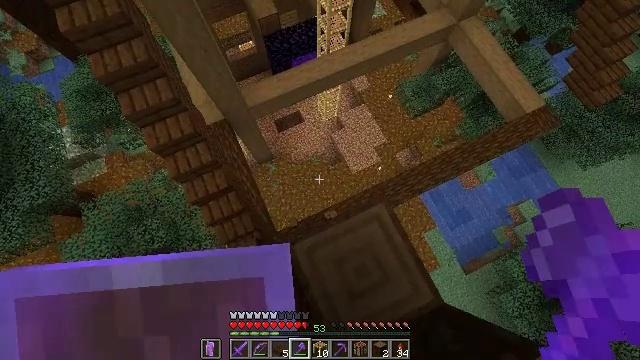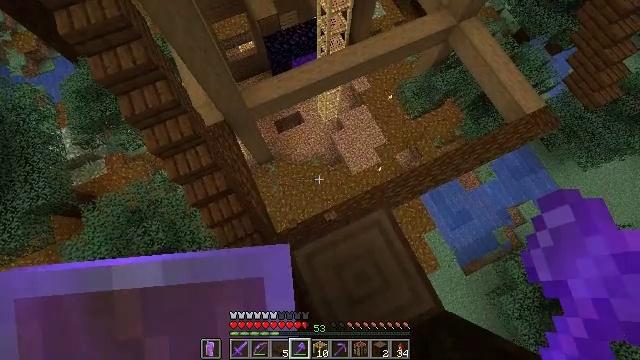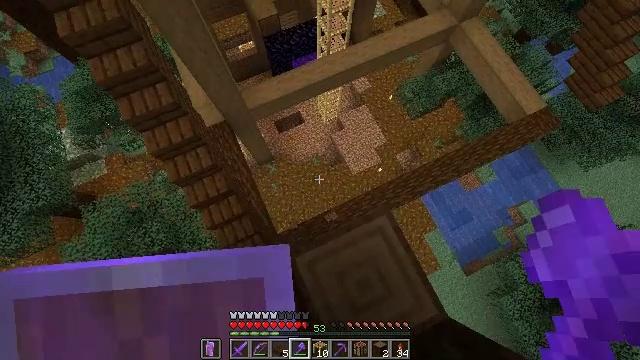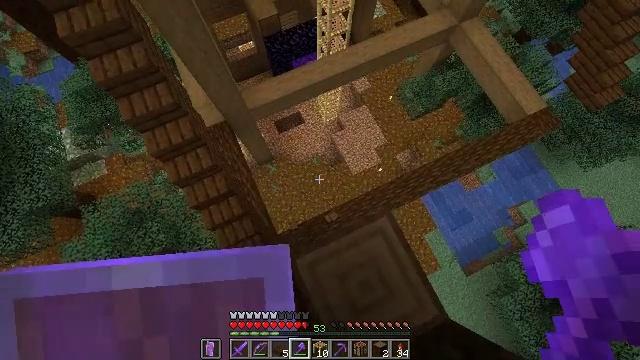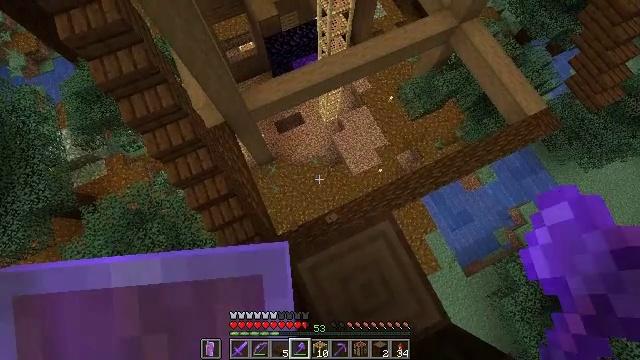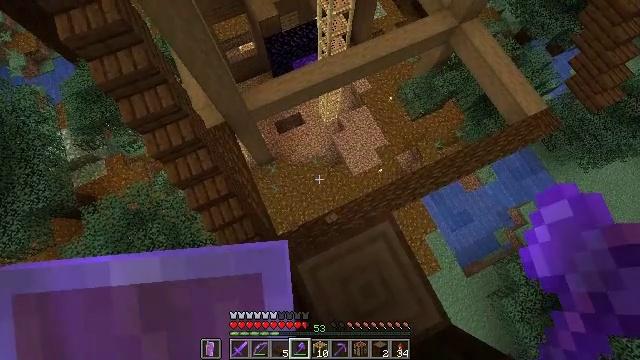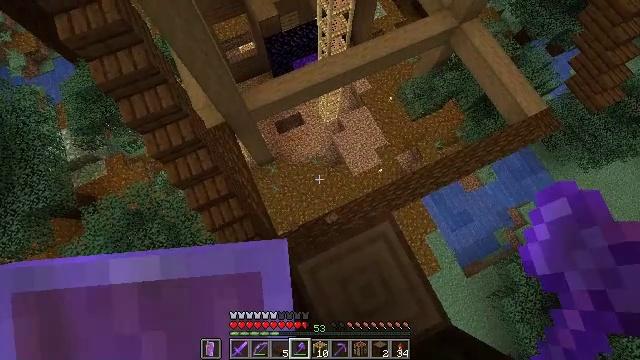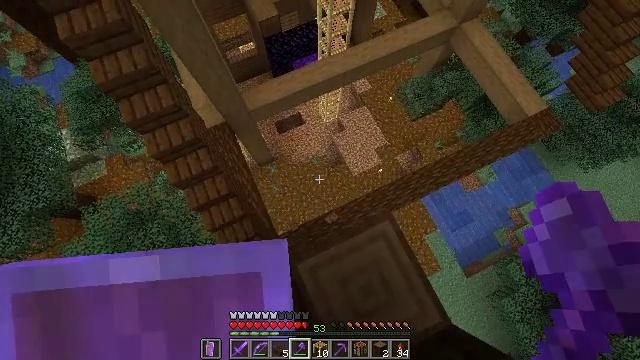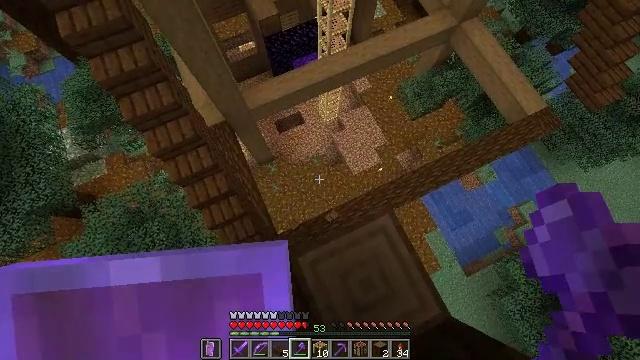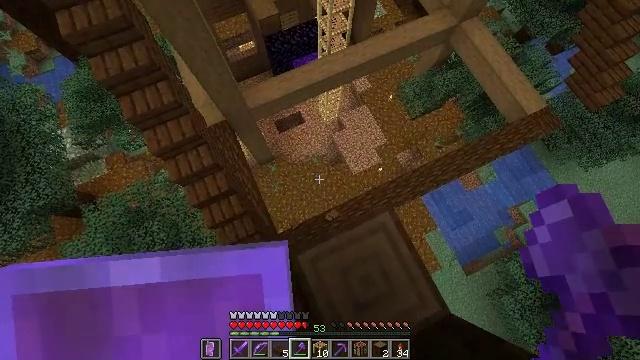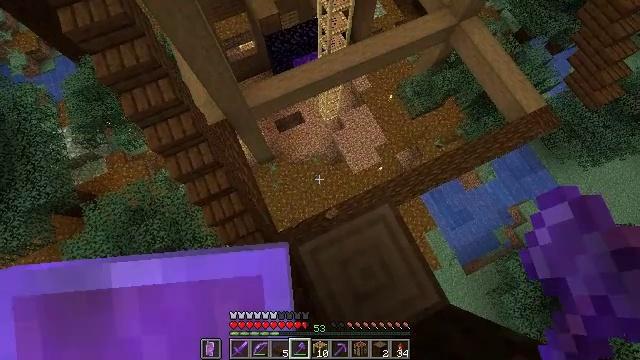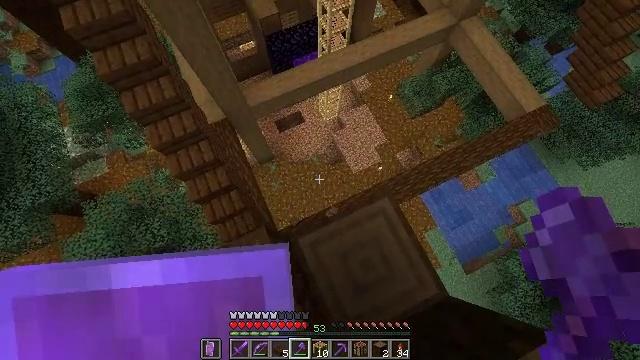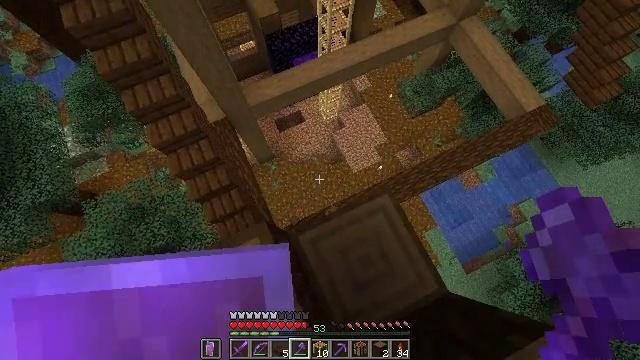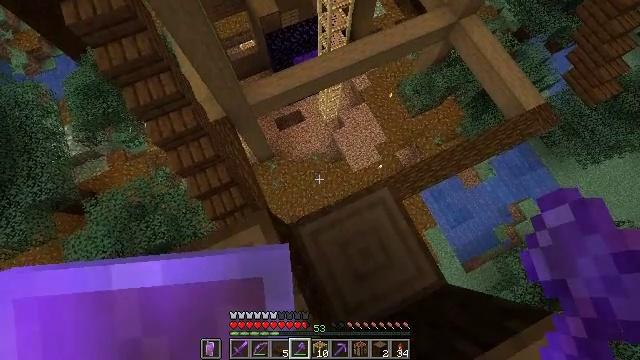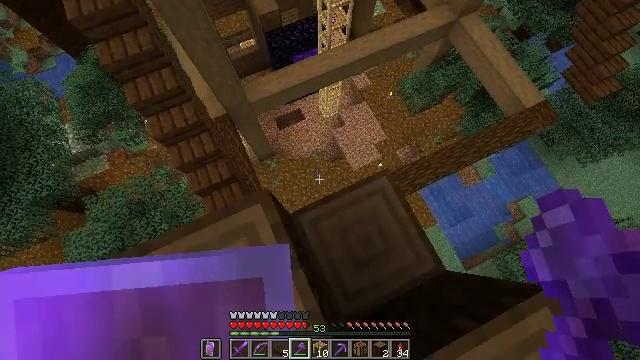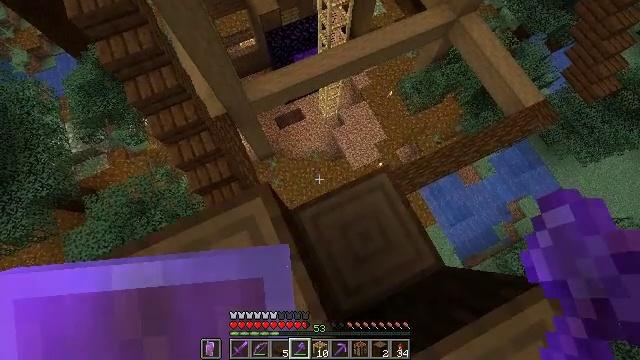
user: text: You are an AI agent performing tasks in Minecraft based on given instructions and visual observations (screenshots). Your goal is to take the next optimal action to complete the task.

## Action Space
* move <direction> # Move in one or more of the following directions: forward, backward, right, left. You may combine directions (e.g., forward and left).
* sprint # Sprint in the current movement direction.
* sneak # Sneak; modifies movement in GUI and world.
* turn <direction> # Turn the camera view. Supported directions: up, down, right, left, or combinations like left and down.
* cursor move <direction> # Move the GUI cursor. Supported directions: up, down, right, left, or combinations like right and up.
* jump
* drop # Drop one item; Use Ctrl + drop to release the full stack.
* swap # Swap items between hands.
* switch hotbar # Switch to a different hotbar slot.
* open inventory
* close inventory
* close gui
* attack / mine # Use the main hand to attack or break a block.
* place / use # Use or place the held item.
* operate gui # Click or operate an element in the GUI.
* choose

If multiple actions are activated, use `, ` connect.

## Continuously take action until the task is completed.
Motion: motion action
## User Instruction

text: Mine the spruce log from the forest.
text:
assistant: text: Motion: move forward, sneak
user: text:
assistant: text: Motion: move forward, sneak
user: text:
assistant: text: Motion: sneak
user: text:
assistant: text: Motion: sneak
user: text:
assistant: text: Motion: sneak
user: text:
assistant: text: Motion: sneak
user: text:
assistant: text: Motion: move back, sneak
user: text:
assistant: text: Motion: move back, sneak
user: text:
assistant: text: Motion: move back, sneak
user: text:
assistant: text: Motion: move back, sneak
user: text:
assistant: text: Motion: move back, sneak
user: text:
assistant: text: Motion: move back, sneak
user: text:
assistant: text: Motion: move back, sneak
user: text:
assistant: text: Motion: move back, sneak
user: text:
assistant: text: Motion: move back, sneak
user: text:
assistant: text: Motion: move back, sneak
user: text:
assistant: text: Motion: move back, sneak
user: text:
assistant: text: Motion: move back, sneak
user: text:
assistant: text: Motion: move back, sneak
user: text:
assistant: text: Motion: move back, sneak
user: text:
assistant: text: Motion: move back, sneak
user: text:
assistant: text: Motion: move back, sneak
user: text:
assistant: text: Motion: move back, sneak
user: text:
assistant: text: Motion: move back, sneak
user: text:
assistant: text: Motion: move back, sneak
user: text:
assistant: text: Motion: sneak
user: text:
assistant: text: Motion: sneak
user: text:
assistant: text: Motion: sneak
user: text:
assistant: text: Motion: sneak
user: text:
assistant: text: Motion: sneak